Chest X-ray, PA view. Patient: 47 years old, sex M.
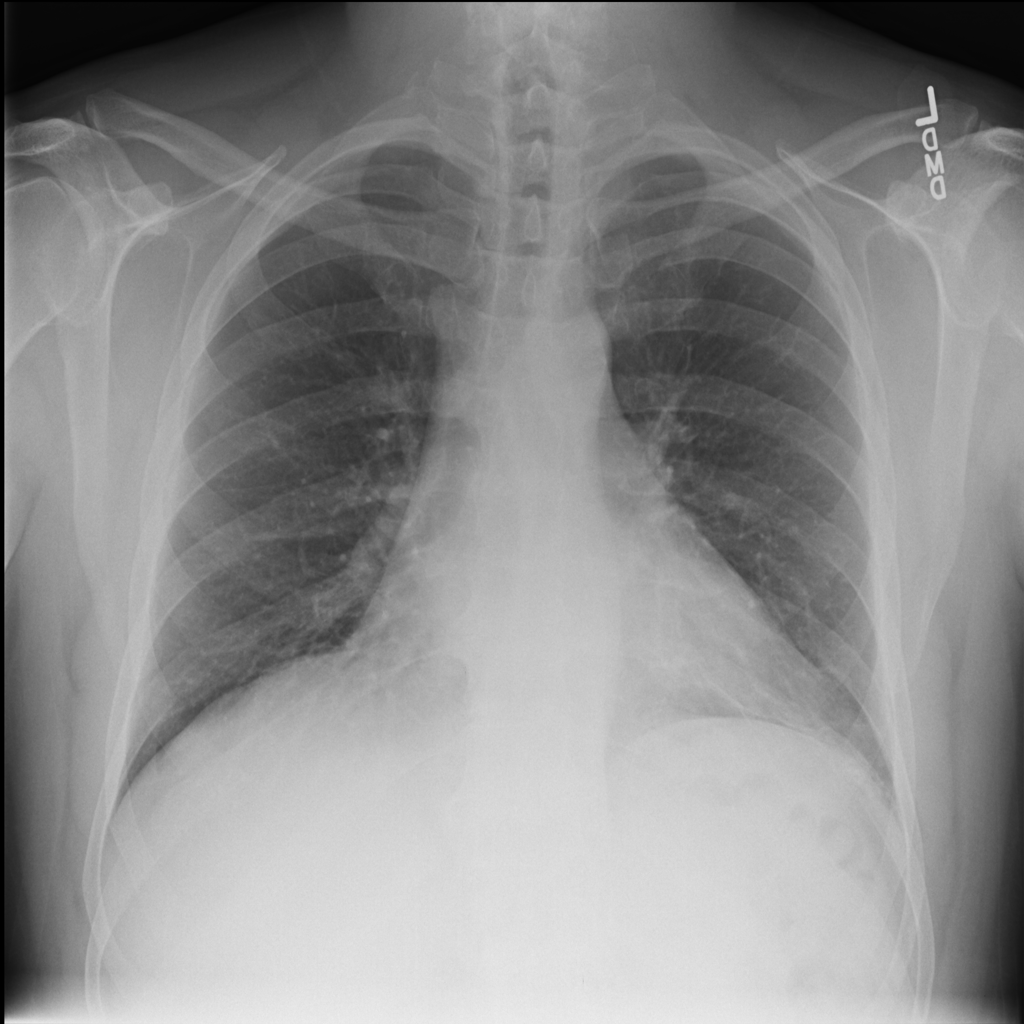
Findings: No Finding